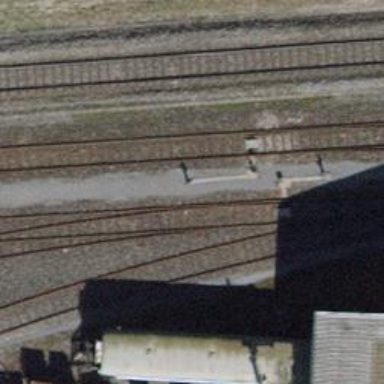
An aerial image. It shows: Railway switch.